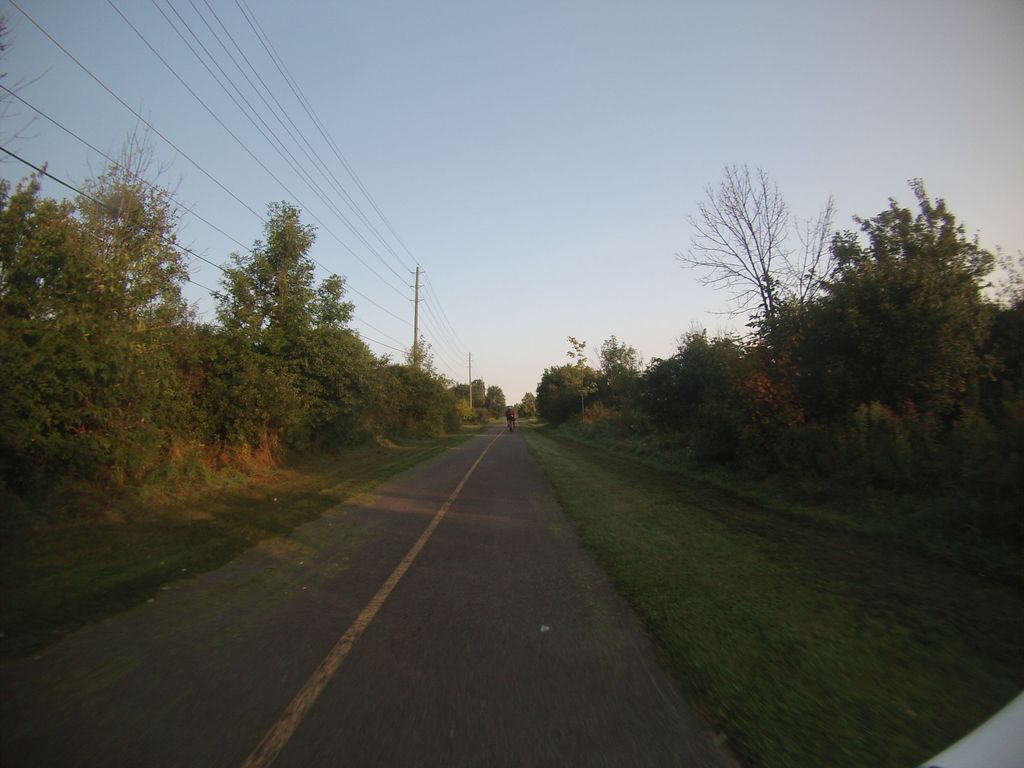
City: ottawa-gatineau